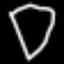
Label: diamond